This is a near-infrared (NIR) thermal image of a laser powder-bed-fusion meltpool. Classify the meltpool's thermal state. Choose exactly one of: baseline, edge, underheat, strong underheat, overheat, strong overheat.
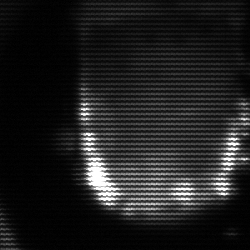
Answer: baseline